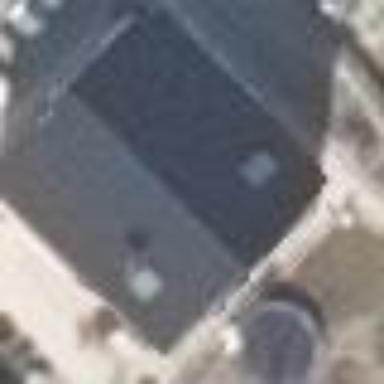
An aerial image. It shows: Detached building with gabled roof oriented along its length. The roof is colored black.